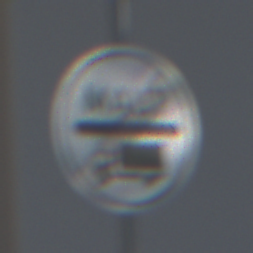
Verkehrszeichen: EndeMautpflicht
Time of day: MorningAfternoon
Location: Outdoor (Urban)
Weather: Clear
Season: NotSpecified
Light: Natural